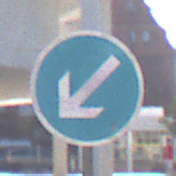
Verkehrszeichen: VorgeschriebeneVorbeifahrtLinks
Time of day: MorningAfternoon
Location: Outdoor (Urban)
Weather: Clear
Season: NotSpecified
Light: Natural